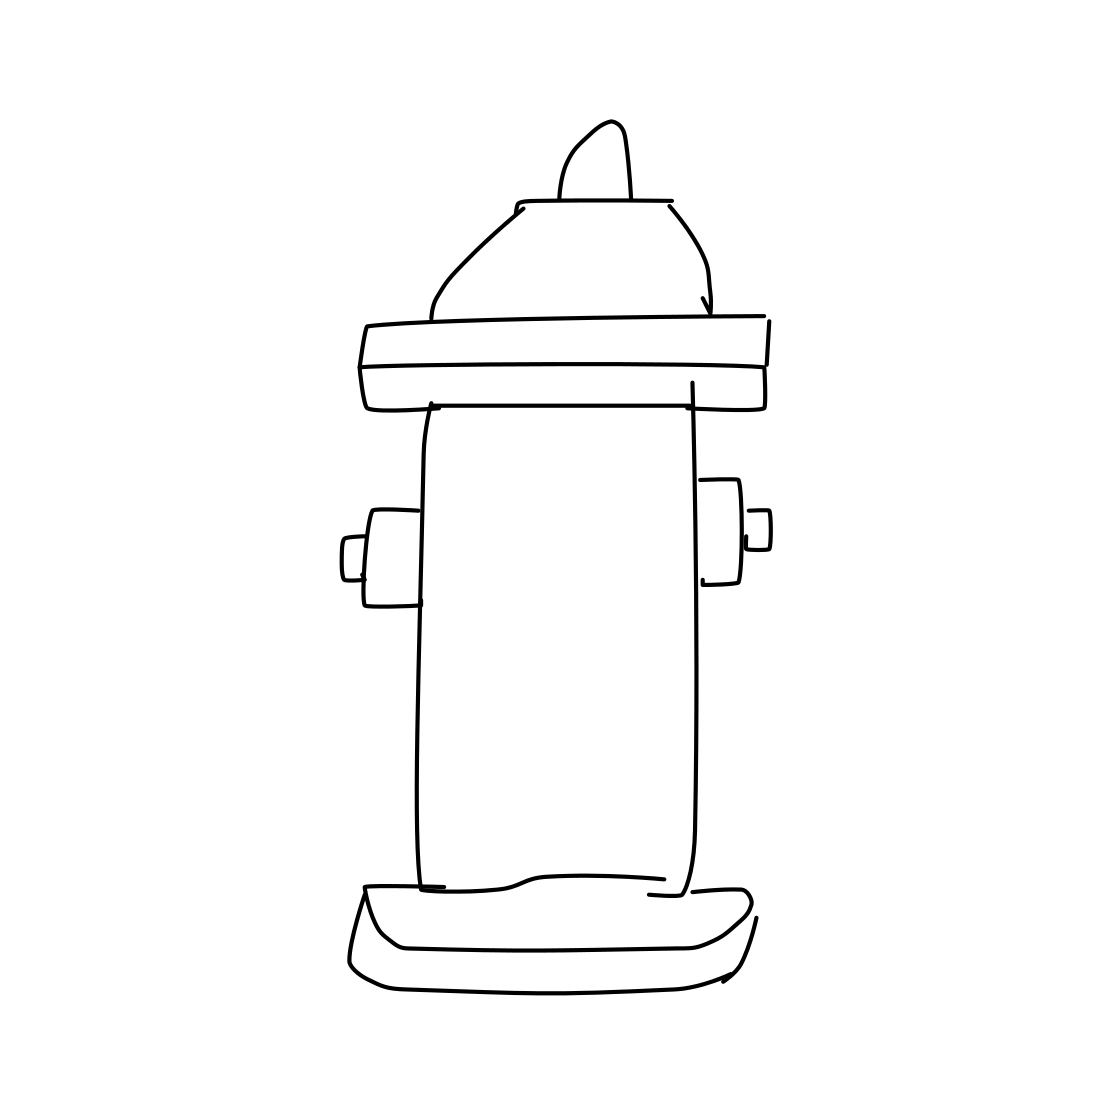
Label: fire hydrant